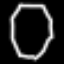
Label: octagon